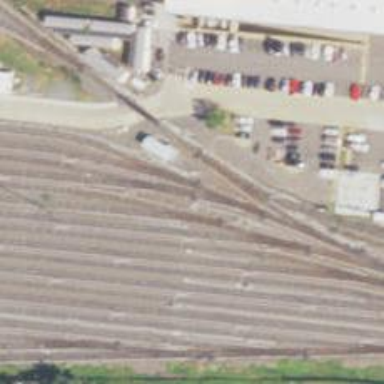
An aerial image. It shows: Yard area with electrified rail tracks.